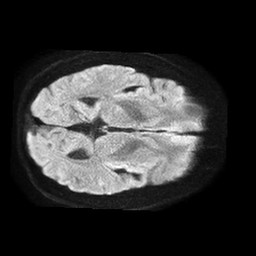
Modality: TRACE
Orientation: axial
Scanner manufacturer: philips
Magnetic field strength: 1.5 T
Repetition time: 4.6 s
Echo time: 0.08517 s